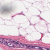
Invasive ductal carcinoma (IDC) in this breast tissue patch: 0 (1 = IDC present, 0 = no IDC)